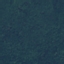
Land use / land cover: Forest